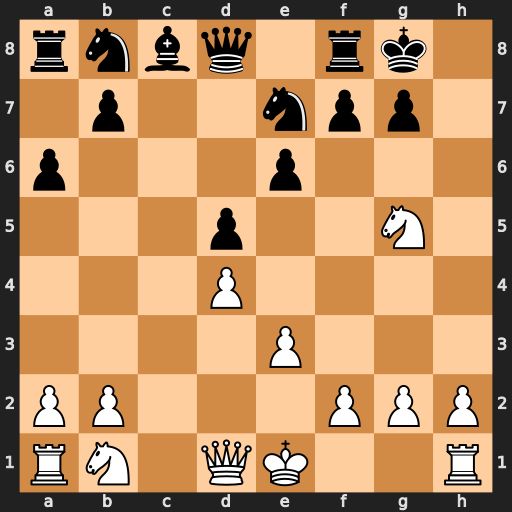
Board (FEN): rnbq1rk1/1p2npp1/p3p3/3p2N1/3P4/4P3/PP3PPP/RN1QK2R
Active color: w
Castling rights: KQ
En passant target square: -
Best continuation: Qh5 Re8 Qxf7+